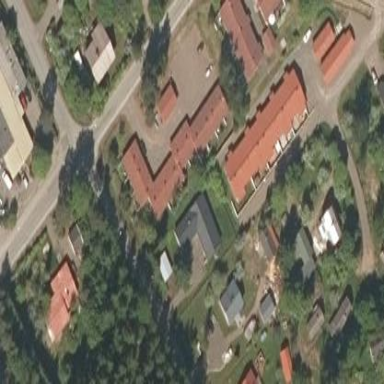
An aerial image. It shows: Terrace building.